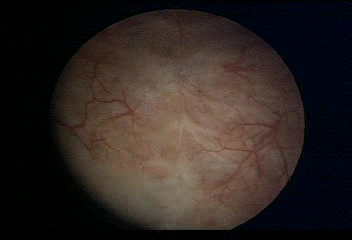
Modality: WLC
Class: Normal mucosa
Bladder cancer association: No